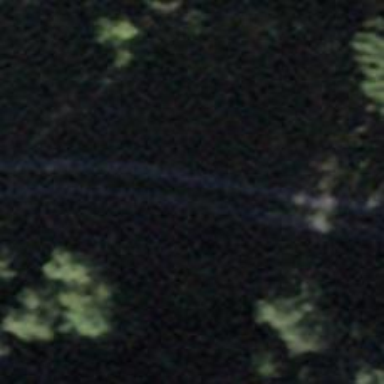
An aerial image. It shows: Track with grade 2 tracktype.